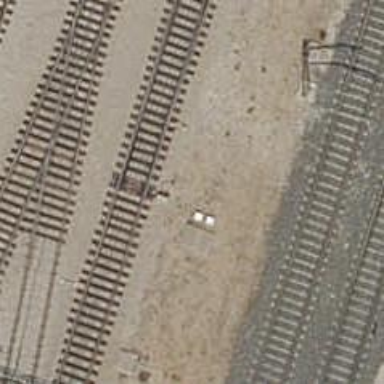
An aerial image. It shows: Railway with electrified contact lines.